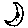
Label: moon